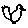
Label: bird